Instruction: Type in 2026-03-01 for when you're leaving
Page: home
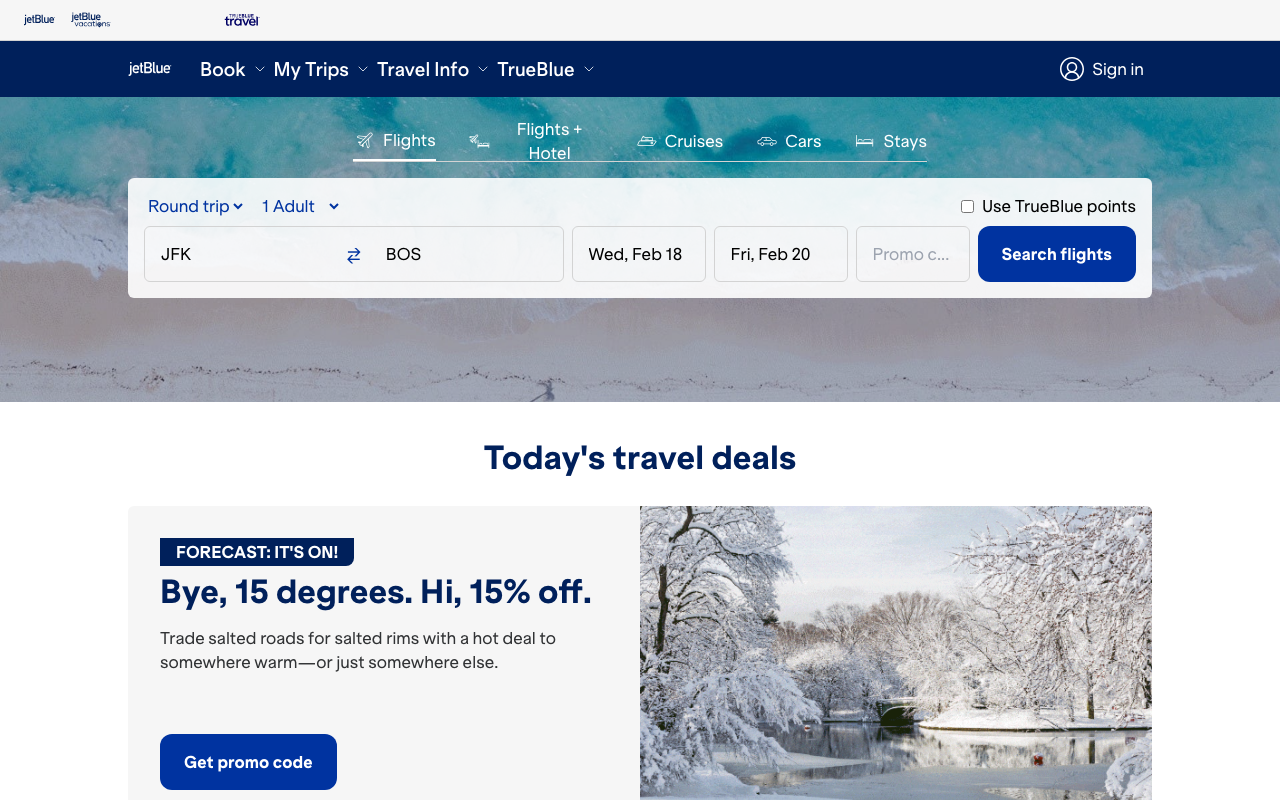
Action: type